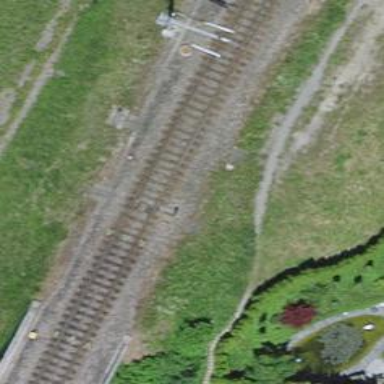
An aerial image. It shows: Single-track railway with electrified contact lines.